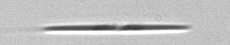
Label: pennate_Pseudo-nitzschia